Question: I have a list of languages and I need to show how many users subscribe to each.
I work on my project with Angular 13 and ASP.NET Core 6 and SQL Server but there are two blocked ways
1. Use Angular services in NgFor but return infinite loops and crash.
2. Use .NET to return the list of languages and loop a second query to get count users but not work.
3. The last is to create something with SQL Server (I don't know how)
[
<URL>
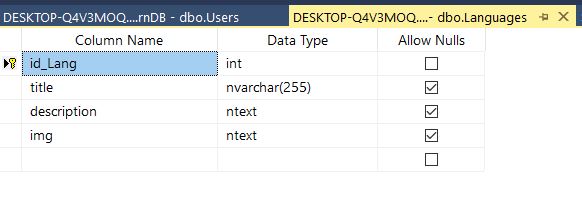
Answer: In your API you will need to return a payload that you can use to show the results you expect. From the API layer, you need to access the database and transform data to the meet the former challenge. The query to obtain the results is rather straightforward.
'''
SELECT
L.lang_id,
L.title,
L.description,
L.image,
COUNT(*) as UserCount
FROM
Languages L
INNER JOIN Users U on U._id_lang = L.id_lang
GROUP BY
L.id_lang
'''